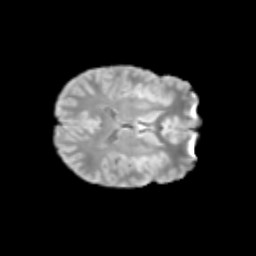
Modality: T2w
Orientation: axial
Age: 12
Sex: female
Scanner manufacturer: siemens
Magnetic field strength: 3 T
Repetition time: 3.8 s
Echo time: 0.07 s